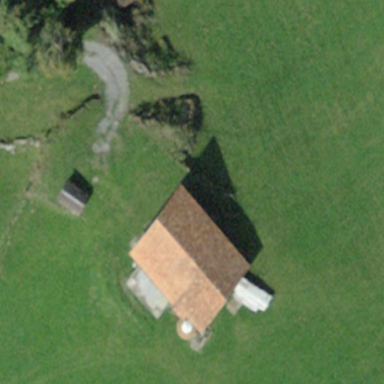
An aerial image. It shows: Rural barn.